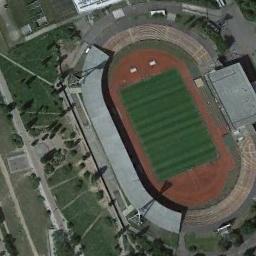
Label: ground_track_field